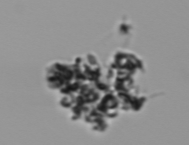
Label: detritus